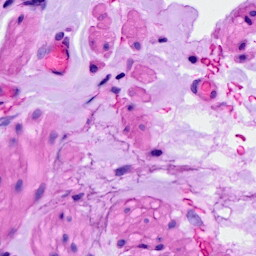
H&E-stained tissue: Ovarian